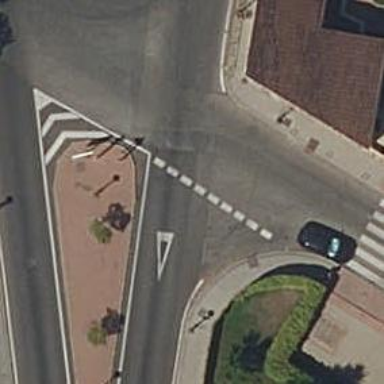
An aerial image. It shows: Road with "give way" sign.